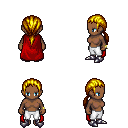
a pixel art fantasy rpg character, female body template, human, dark skin, red cape, white pants, blonde ponytail hairstyle, bracelets, metal boots, four views (front, back, left, right), 2x2 character sprite sheet, small pixel art, hard edges, no anti-aliasing